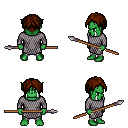
a pixel art fantasy rpg character, male body template, orc, green skin, chain mail, white pants, brown parted hairstyle, spear, four views (front, back, left, right), 2x2 character sprite sheet, small pixel art, hard edges, no anti-aliasing